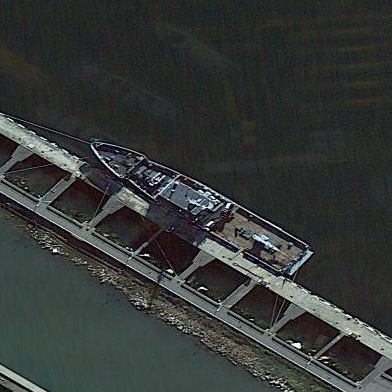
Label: combat